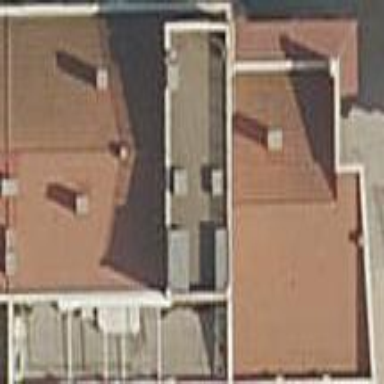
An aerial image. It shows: Residential building.